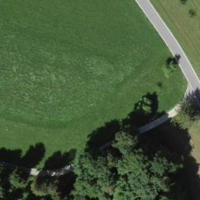
EUNIS habitat code: 52
Species observed at this site:
Impatiens parviflora